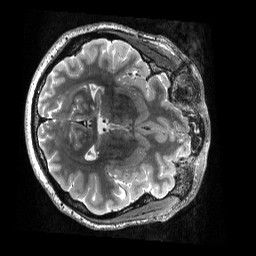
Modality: T2w
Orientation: axial
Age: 42
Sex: male
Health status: ill
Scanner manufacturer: siemens
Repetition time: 3.2 s